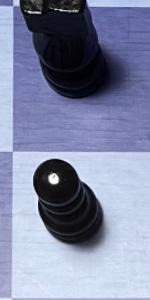
Label: Pawn_Black